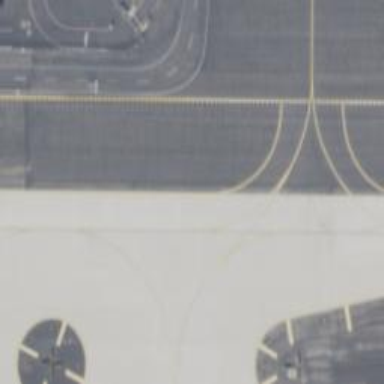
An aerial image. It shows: View of taxiway at the airport.